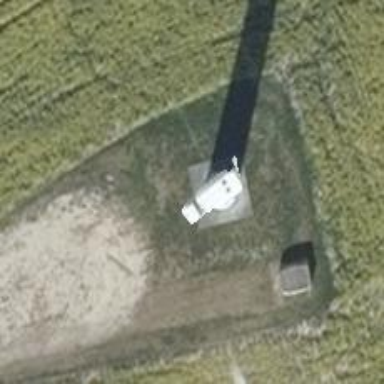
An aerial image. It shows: Wind generator in the form of horizontal axis wind turbine.